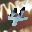
Label: 4